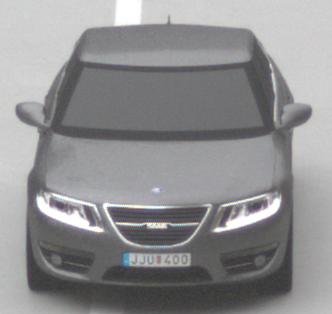
Make: Saab
Model: 5-Sep
Detailed model: 9-5 1.6T
Model produced from: 2010/06
Model produced until: 2011/12
Doors: 4
Color: gray
Road condition: dry road
Daytime: morning or afternoon
Contrast: low contrast